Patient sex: F
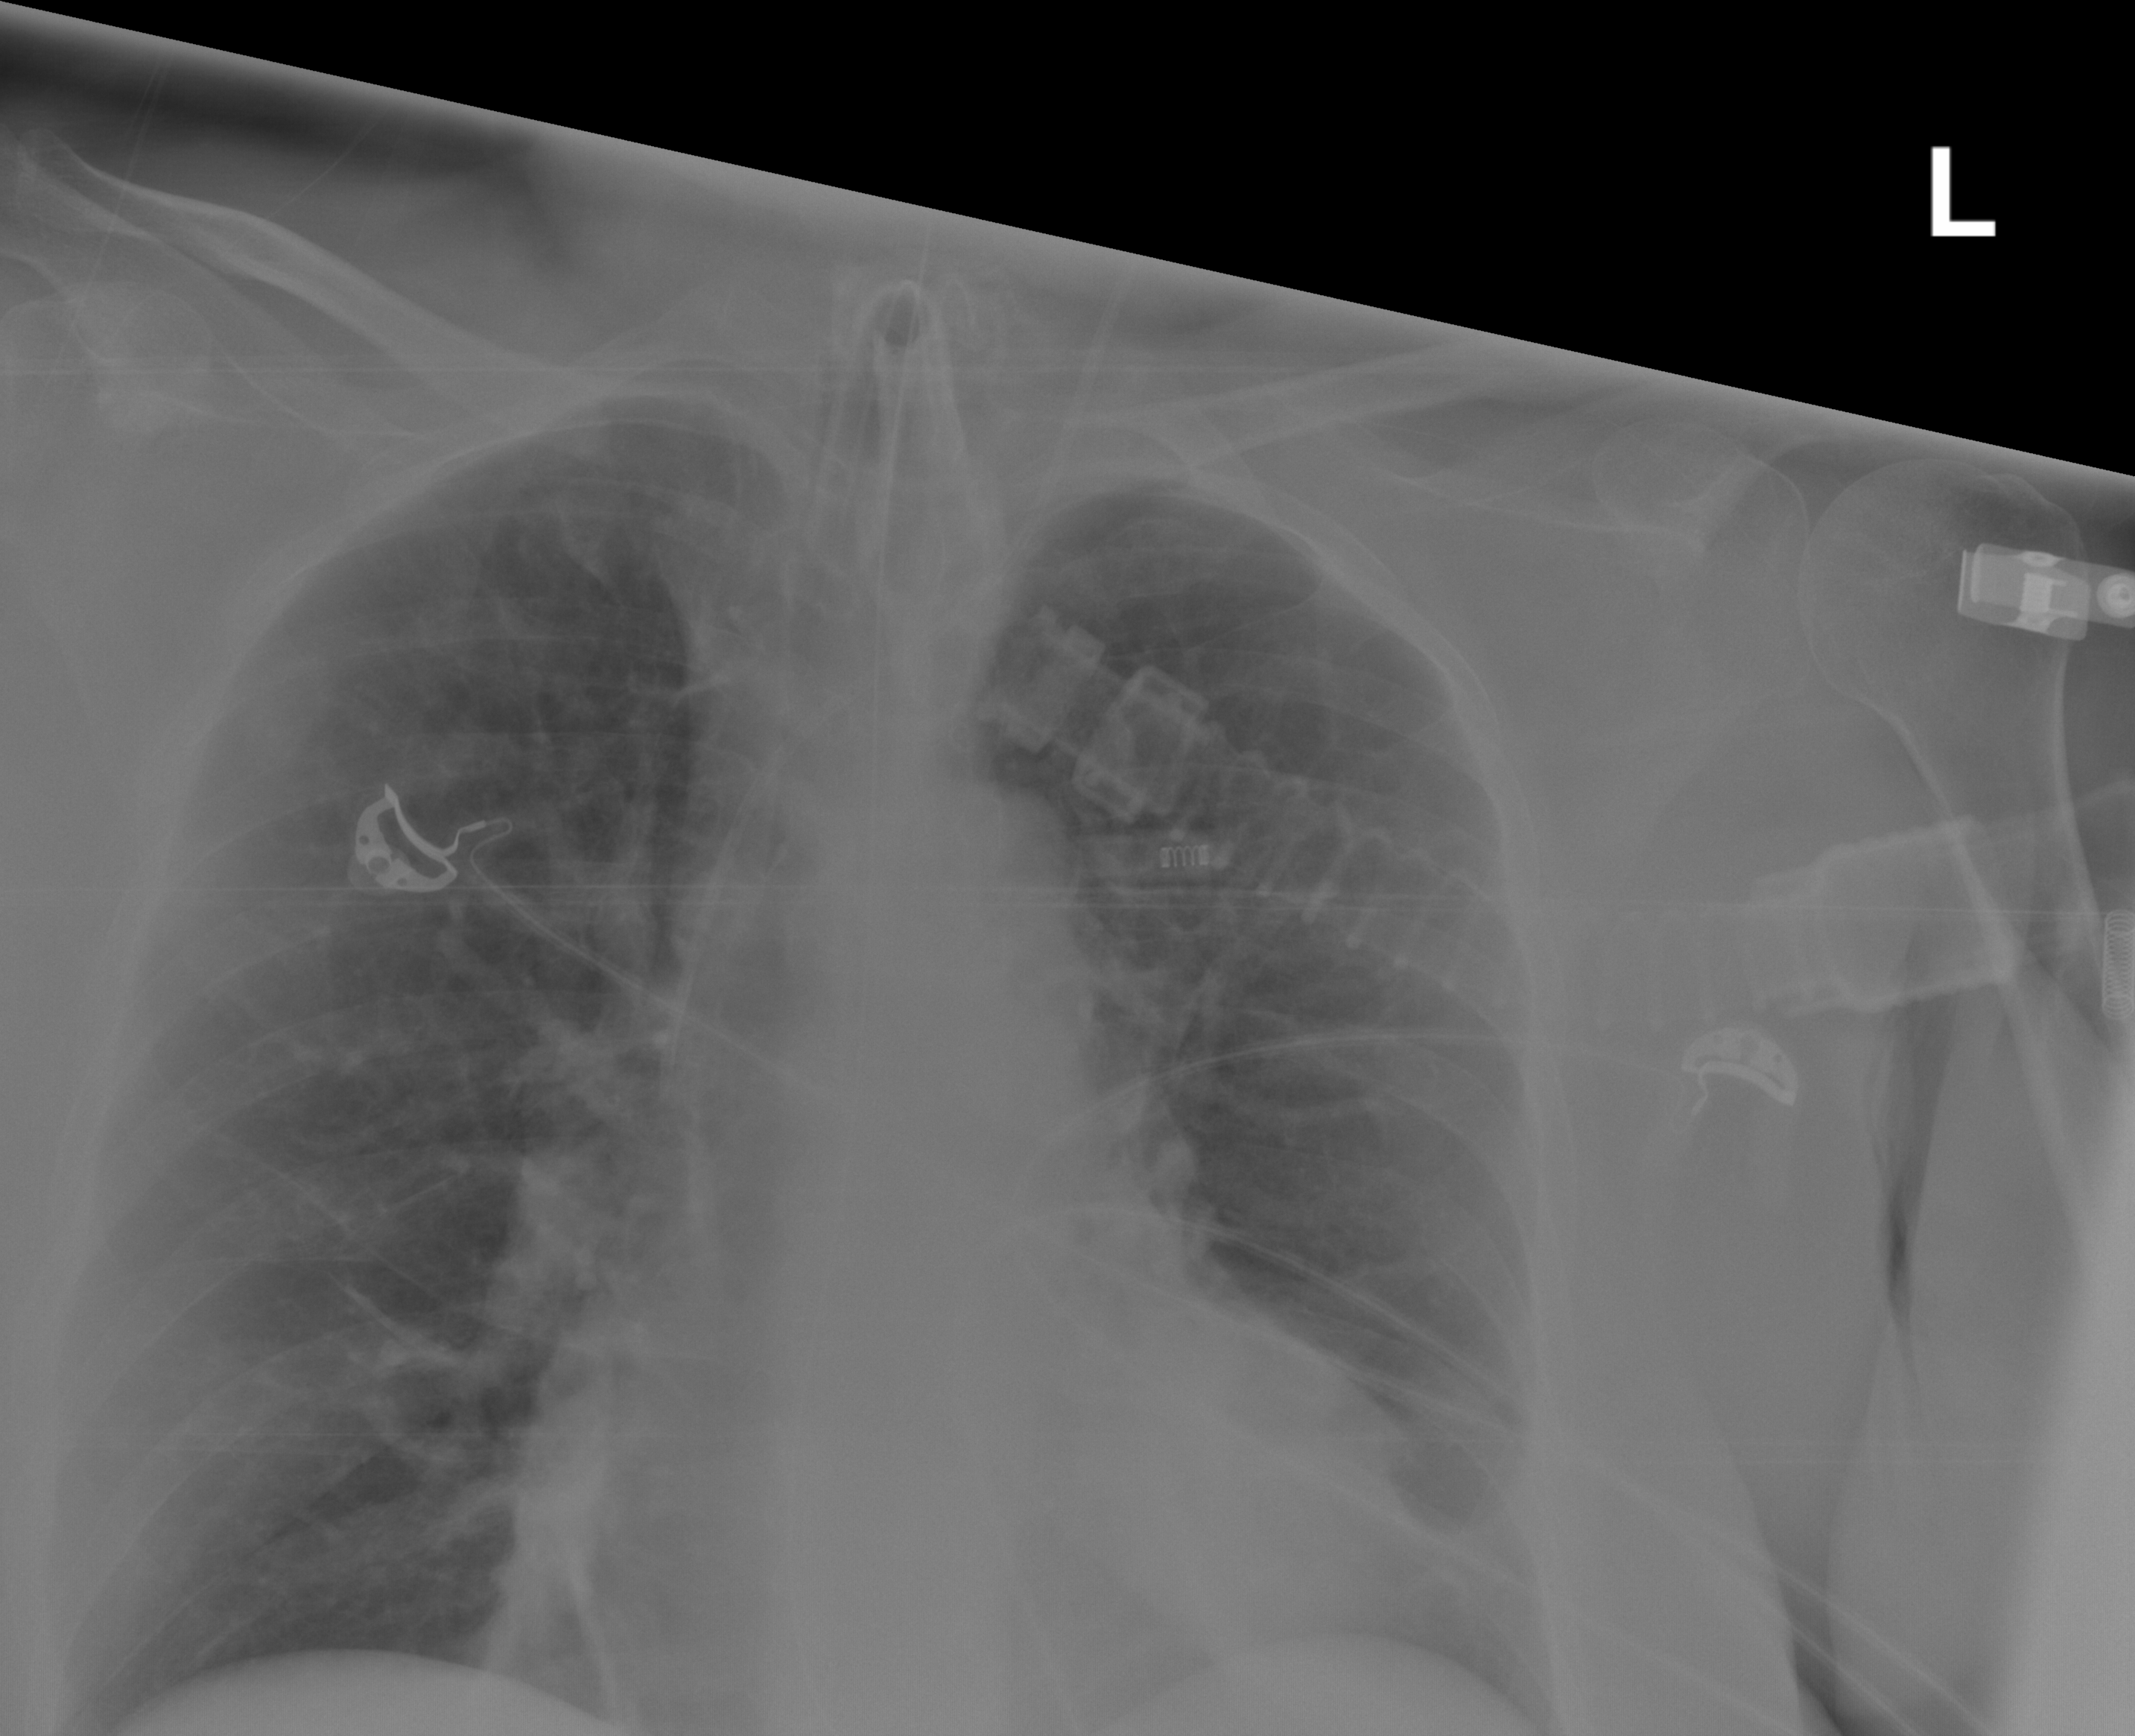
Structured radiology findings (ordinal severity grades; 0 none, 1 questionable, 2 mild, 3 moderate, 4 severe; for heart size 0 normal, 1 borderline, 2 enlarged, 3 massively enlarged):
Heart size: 1
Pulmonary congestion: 2
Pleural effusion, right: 0
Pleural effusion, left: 2
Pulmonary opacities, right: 0
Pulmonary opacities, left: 0
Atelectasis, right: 0
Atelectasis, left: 2